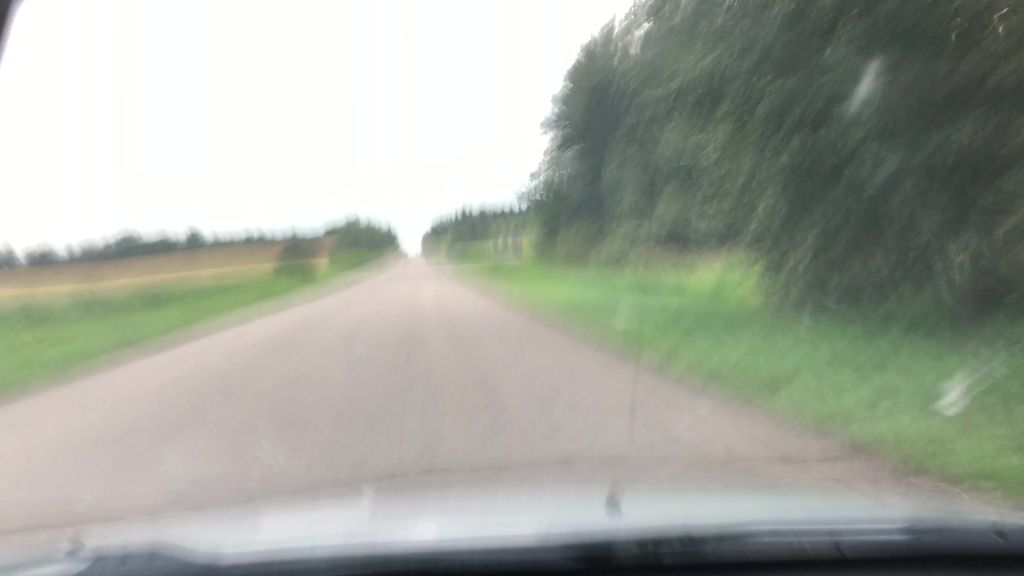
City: edmonton